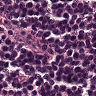
Metastatic tissue present: no